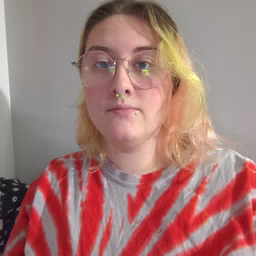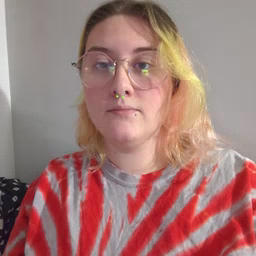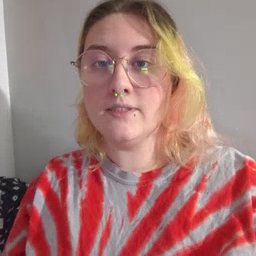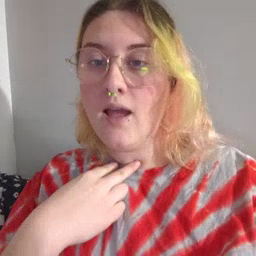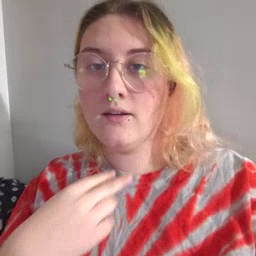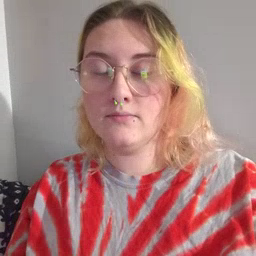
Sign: stuck